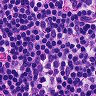
Metastatic tissue present: no